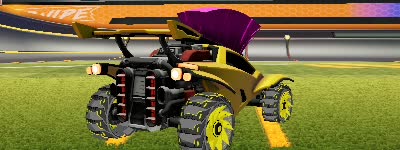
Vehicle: octane